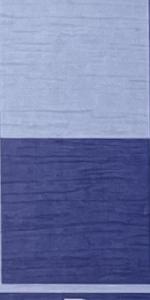
Label: Empty